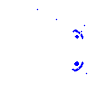
Particle: electron